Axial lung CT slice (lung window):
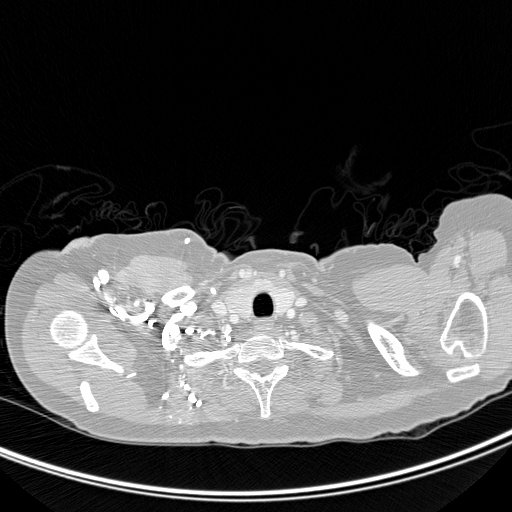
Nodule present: no